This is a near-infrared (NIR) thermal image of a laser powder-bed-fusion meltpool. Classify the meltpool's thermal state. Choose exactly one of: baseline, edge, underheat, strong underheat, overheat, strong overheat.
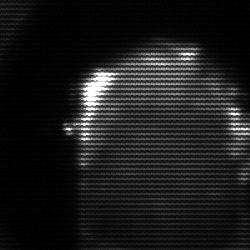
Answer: baseline